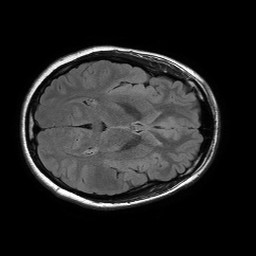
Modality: FLAIR
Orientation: axial
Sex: female
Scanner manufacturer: philips
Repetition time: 11 s
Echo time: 0.125 s